Interaction volume radius: 5 \u00c5
Interaction volume height: 50 \u00c5
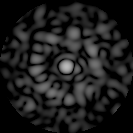
Disorder parameter: 0.8526